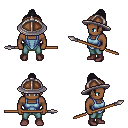
a pixel art fantasy rpg character, male body template, human, dark skin, blue vest, teal pants, raven short topknot hairstyle, chain helm, maroon shoes, spear, four views (front, back, left, right), 2x2 character sprite sheet, small pixel art, hard edges, no anti-aliasing